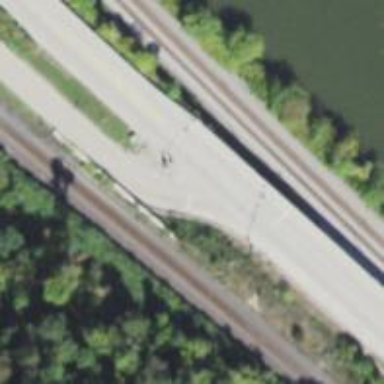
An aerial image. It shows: Busway road.